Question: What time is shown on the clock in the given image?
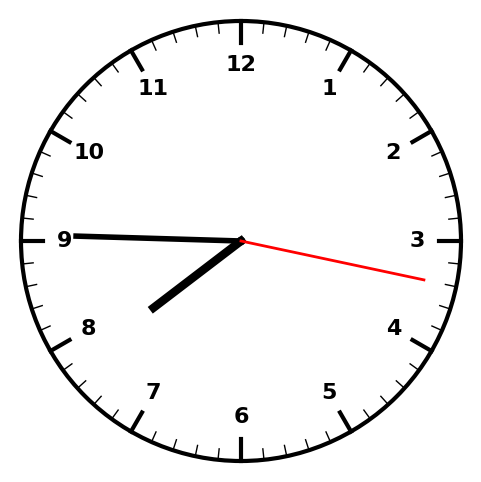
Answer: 07:45:17